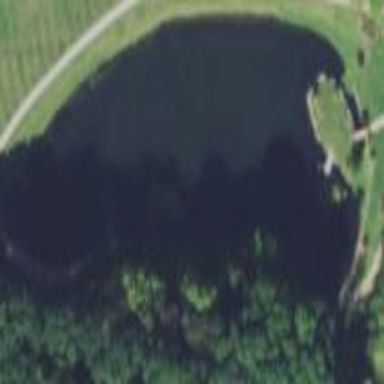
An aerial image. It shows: Peaceful pond surrounded by nature.